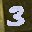
Label: 3